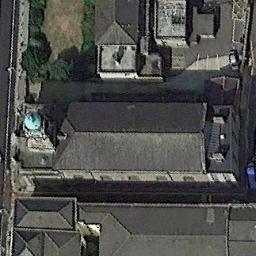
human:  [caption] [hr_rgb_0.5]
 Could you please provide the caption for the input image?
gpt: A black-roofed church with a turquoise blue tower on the roof and many trees around the church .

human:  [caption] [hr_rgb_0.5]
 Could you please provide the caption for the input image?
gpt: The church is next to some gray buildings .

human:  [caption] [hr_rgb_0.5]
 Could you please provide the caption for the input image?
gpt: This is a church, Built of grey and black bricks .

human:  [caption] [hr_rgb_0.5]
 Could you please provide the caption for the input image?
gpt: The tower of the church with a blue circular roof and the rest of the church has some gray sloping roofs .

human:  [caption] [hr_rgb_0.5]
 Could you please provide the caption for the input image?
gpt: There are many trees near the church .